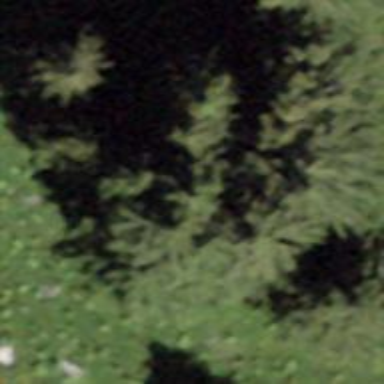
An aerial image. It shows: Forest area.